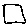
Label: square